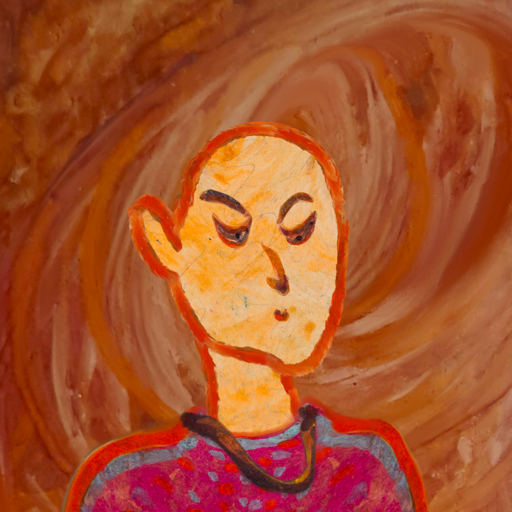
Background: Pious_Lady, Head And Neck Side: Experience, Face Side: Hypocrite, Bust: Sisters, Hair Side: Blank, Head Accessory: Blank, Second Necklace: Comrade, Necklace: Blank, Baby: Blank